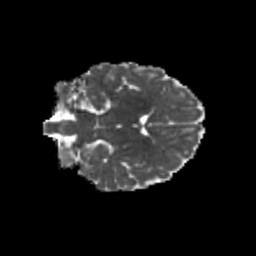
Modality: MD
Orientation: coronal
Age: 10
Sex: male
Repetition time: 9.5 s
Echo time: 0.089 s